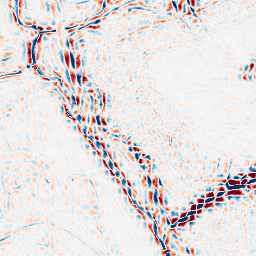
Category: wavelet
Decomposition family: wavelet_dwt
Decomposition parameters: wavelet: coif2
level: 3
Upsampling method: lanczos
Upsampling parameters: scale: 8
Upsampling scale: 8